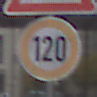
Verkehrszeichen: Geschwindigkeit120
Zusatzzeichen oben: SeitenwindVonRechts
Umgebung: Outdoor, Urban
Tageszeit: MorningAfternoon
Wetter: Overcast
Licht: Natural
Jahreszeit: NotSpecified
Kontrast: LowContrast